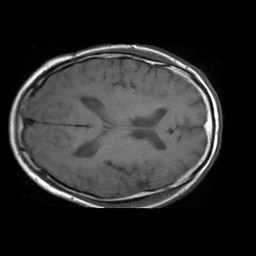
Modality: T1w
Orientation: axial
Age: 72
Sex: male
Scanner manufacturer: philips
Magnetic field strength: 3 T
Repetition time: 0.5331 s
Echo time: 0.01 s